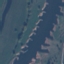
Land use / land cover: River